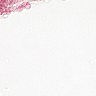
Metastatic tissue present: no